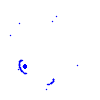
Particle: kaon